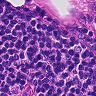
Metastatic tissue present: no